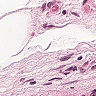
Metastatic tissue present: no